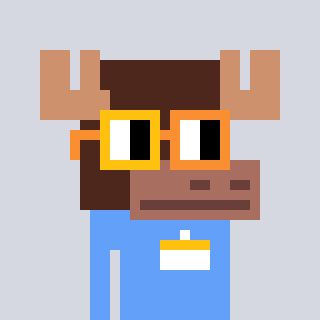
a pixel art character with square yellow and orange glasses, a moose-shaped head and a blue-colored body on a cool background